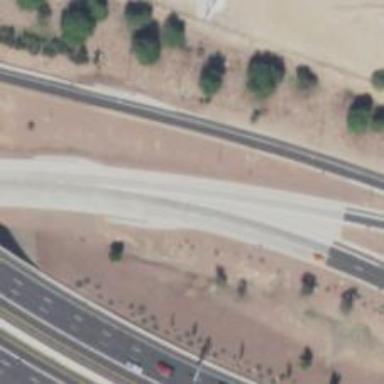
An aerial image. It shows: Motorway link.